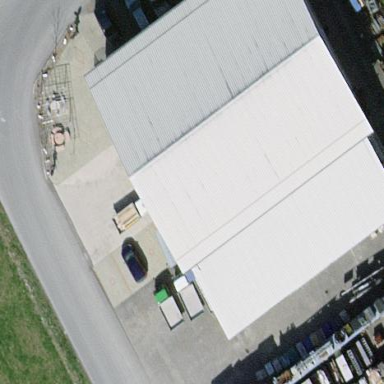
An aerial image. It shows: Industrial building.